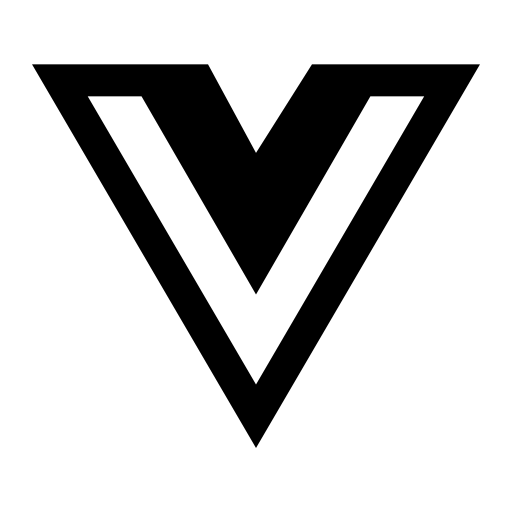
Tags: icon, FontAwesome, fa-icon, brand, vuejs